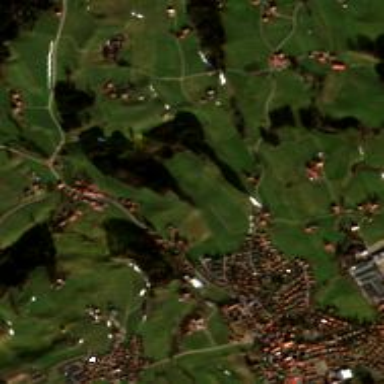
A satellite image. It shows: Small hamlet.